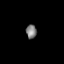
Tissue: prostate
Cell type: T cells
Senescence score: 0.3276
Nuclear area (px): 143
Mean DAPI intensity: 126.399